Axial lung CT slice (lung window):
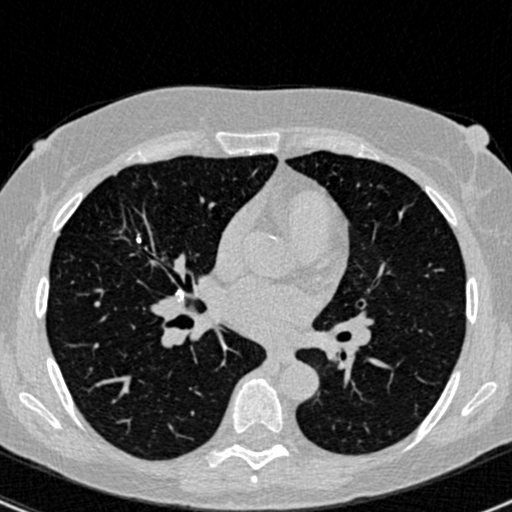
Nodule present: yes
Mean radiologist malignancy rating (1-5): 1